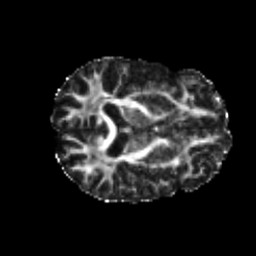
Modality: FA
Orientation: axial
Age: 21
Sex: male
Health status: healthy
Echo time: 0.074 s